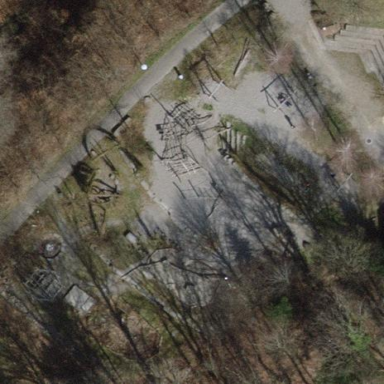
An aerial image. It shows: Playground area for leisure land.